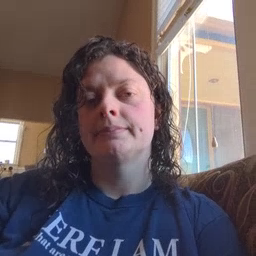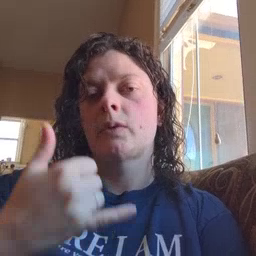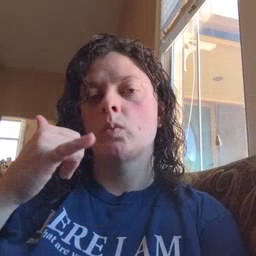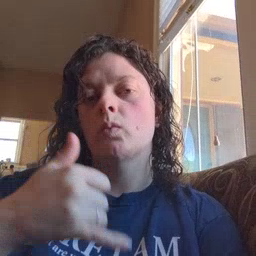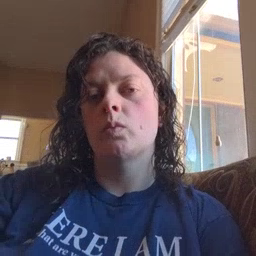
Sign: yellow